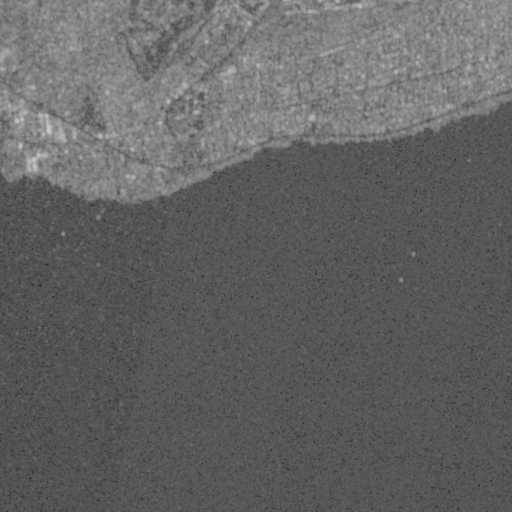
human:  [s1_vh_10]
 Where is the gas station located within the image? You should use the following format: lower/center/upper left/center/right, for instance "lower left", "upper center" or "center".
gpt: The gas station is located in the upper of the image.
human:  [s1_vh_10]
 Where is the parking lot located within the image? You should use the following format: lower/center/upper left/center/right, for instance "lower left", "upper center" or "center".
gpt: The parking lot is located in the upper of the image.
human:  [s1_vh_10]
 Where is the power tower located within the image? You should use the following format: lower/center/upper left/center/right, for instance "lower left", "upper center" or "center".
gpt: The power tower is located in the upper of the image.
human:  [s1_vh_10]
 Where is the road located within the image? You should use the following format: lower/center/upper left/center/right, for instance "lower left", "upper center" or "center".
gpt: There is no road in the image.

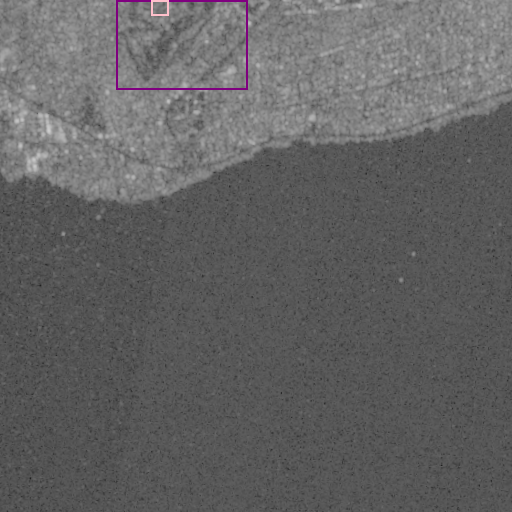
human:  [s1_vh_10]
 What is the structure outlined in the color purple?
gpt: The structure outlined in purple is a park.
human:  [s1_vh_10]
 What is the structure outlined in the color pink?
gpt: The structure outlined in pink is a parking lot.
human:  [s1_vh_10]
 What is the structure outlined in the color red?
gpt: There is no red outline.